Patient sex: M
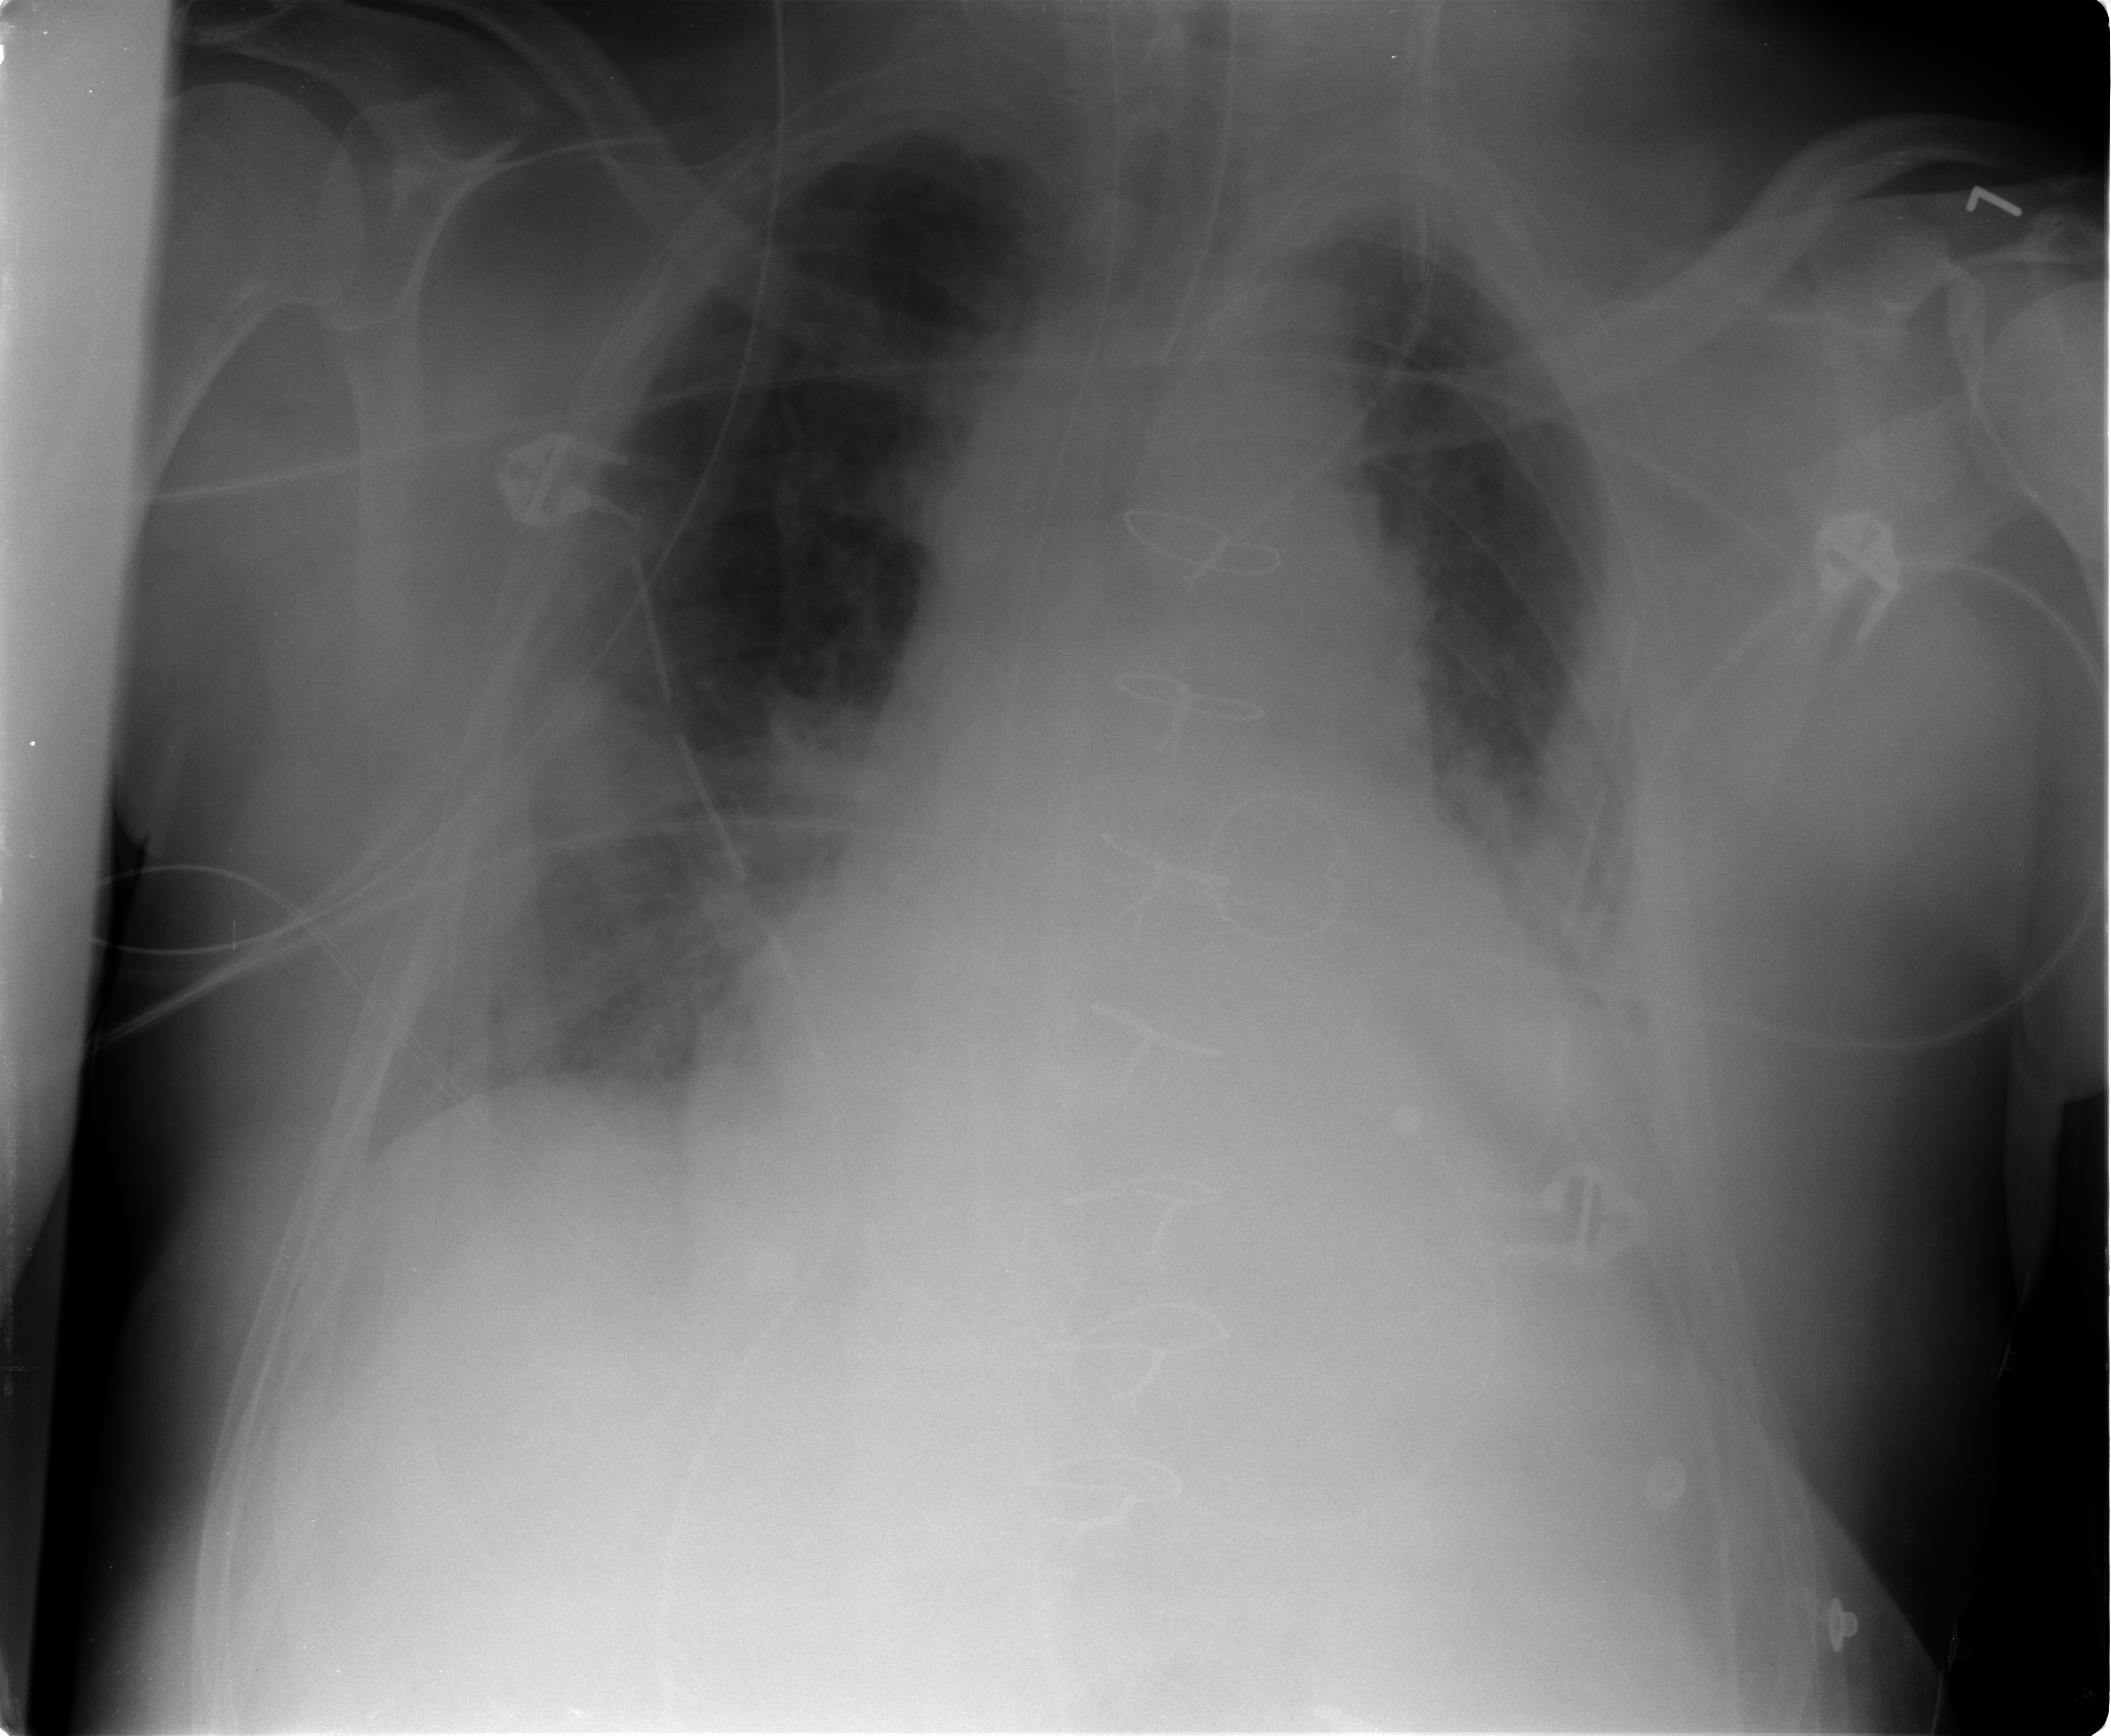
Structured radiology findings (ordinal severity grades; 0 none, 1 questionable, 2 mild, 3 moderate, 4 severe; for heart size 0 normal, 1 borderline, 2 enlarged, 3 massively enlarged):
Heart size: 2
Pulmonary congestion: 2
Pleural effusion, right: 0
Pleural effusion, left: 2
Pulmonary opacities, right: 2
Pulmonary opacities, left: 3
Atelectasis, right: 3
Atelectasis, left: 3